Aerial crown-view tile of a tropical tree (Barro Colorado Island, Panama), acquired 20241014:
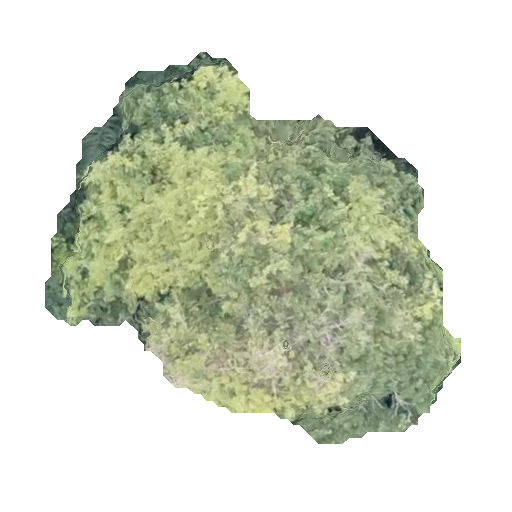
Species: Handroanthus guayacan
GBIF accepted scientific name: Handroanthus guayacan
Crown area: 163.379 m²